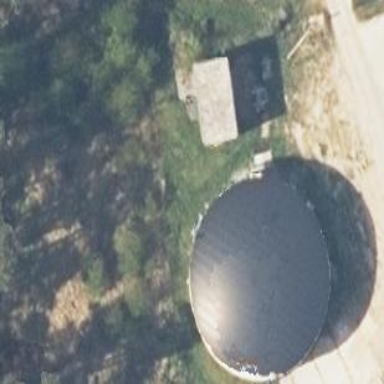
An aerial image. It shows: Building with storage tank.